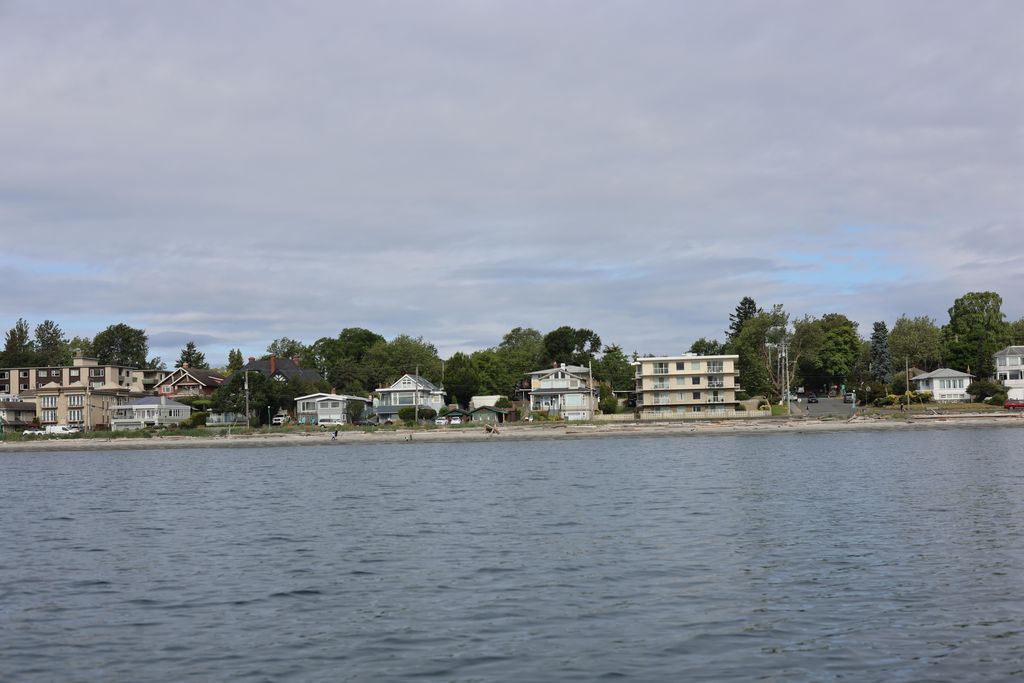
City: victoria